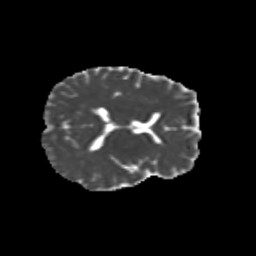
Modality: MD
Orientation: axial
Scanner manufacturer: siemens
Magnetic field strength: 3 T
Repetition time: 9.2 s
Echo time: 0.084 s